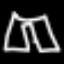
Label: pants